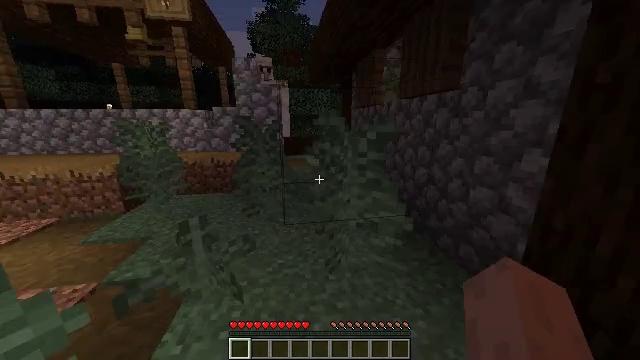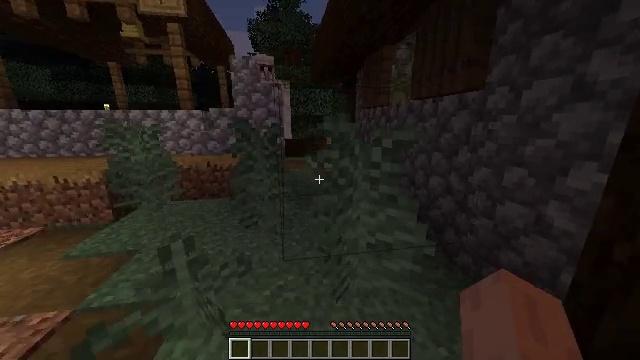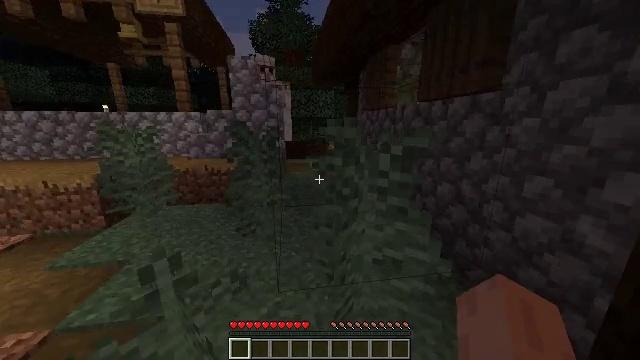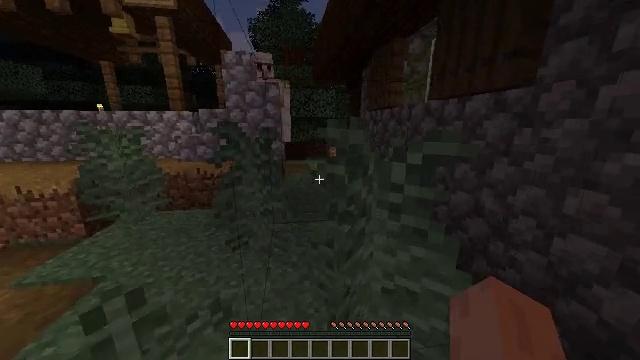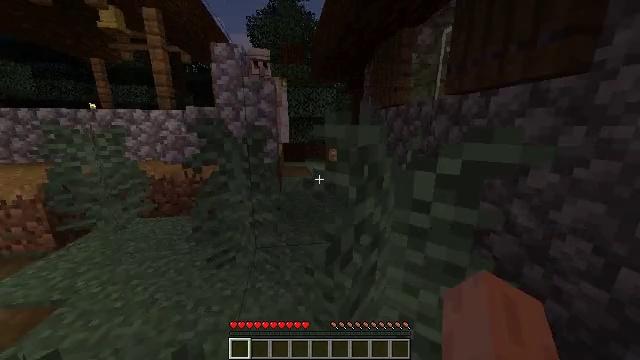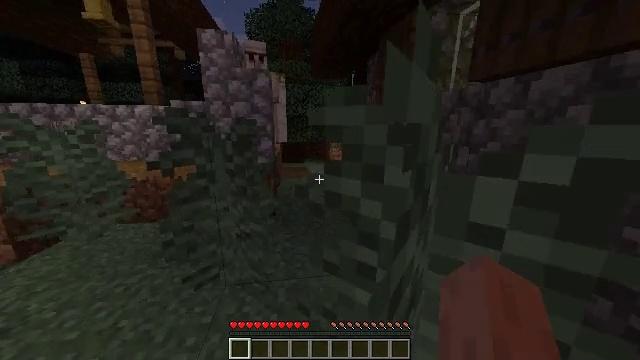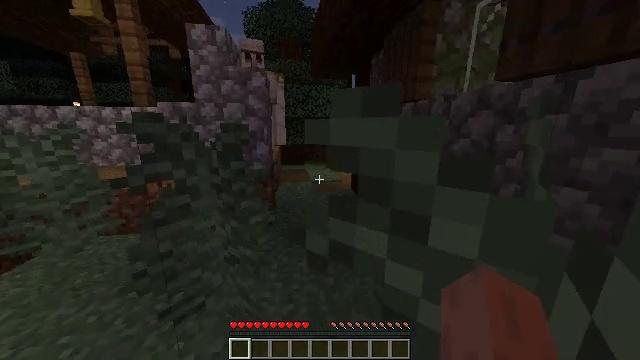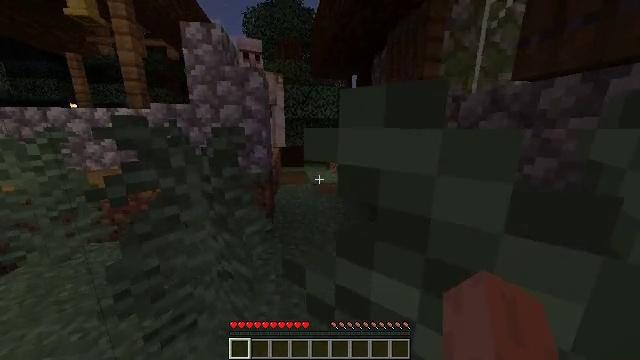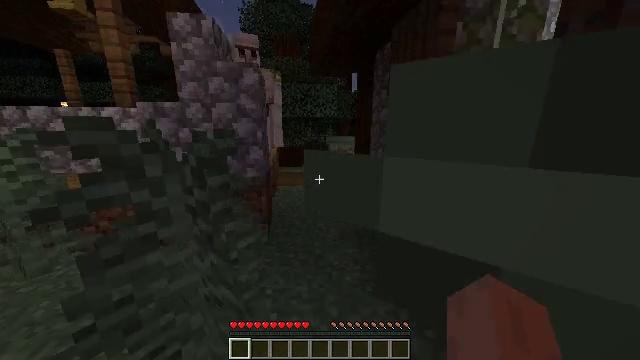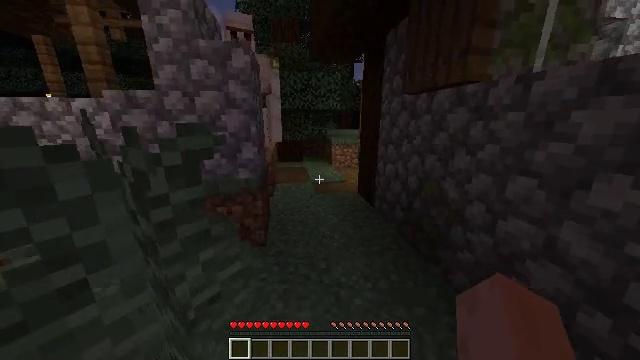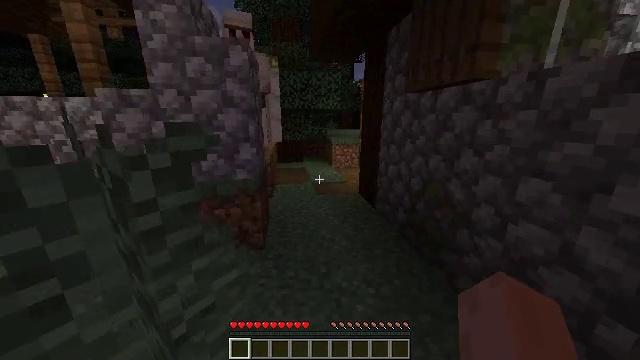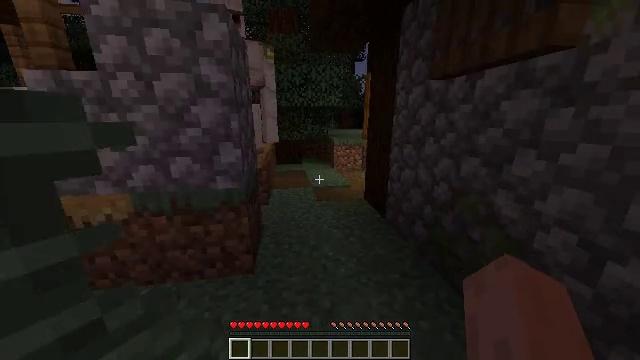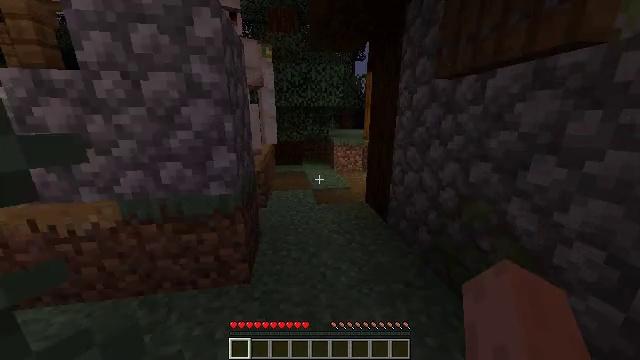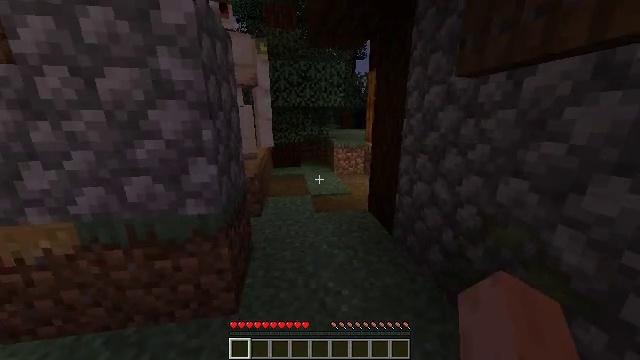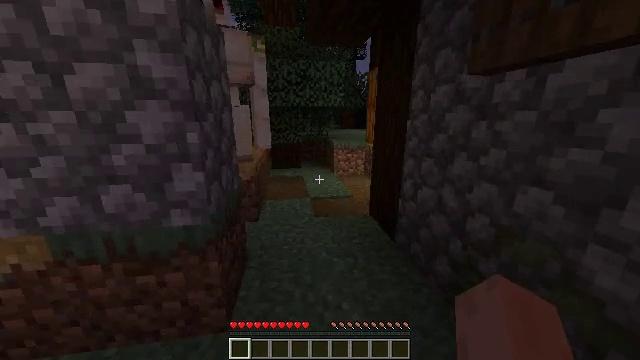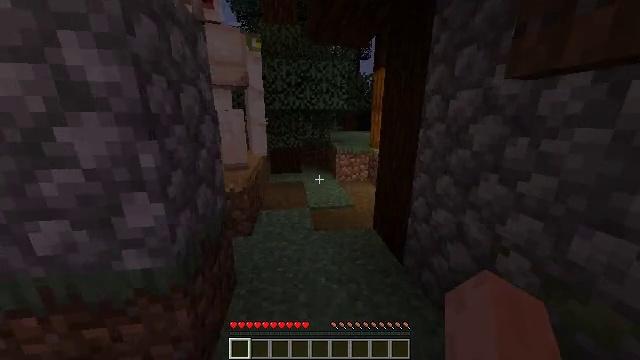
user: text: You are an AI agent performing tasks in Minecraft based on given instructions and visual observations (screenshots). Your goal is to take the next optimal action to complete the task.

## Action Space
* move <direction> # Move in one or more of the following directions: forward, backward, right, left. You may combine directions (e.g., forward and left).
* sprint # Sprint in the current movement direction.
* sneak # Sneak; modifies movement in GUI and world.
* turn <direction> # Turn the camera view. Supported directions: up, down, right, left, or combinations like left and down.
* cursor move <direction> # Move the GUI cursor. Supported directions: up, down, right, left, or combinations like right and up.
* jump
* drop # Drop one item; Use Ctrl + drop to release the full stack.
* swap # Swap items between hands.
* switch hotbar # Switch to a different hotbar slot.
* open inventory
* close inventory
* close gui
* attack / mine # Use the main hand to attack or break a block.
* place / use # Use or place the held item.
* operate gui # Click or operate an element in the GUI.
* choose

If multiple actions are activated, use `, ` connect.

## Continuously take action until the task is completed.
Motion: motion action
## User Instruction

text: Mine the jack o'lantern to collect it.
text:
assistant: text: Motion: move forward, sprint
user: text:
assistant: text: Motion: move forward, sprint
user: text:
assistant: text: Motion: move forward, sprint
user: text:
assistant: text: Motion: move forward, sprint
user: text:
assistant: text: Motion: move forward, sprint
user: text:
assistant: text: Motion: move forward, sprint
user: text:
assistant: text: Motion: move forward, sprint
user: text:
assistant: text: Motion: move forward, sprint
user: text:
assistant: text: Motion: move forward, sprint, turn down
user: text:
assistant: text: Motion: move forward, sprint
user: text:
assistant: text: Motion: move forward, sprint
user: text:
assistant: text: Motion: move forward, sprint
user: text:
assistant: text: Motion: move forward, sprint
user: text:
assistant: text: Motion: move forward, sprint
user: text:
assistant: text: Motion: move forward, sprint, jump
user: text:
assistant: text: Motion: move forward, sprint, jump
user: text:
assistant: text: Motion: move forward, sprint, jump
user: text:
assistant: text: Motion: move forward, sprint, jump
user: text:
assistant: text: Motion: move forward, sprint
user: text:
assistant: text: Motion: move forward, sprint
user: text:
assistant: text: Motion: move forward, sprint
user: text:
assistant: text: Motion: move forward, sprint
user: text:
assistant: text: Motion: move forward, sprint, turn right
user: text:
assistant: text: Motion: move forward, sprint, turn right
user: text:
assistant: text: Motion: move forward, sprint, turn right
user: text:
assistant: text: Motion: move forward, sprint, turn right
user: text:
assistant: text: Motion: move forward, sprint, turn right
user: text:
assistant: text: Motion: move forward, turn right
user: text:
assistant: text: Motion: move forward, turn right
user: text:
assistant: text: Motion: move forward, turn right